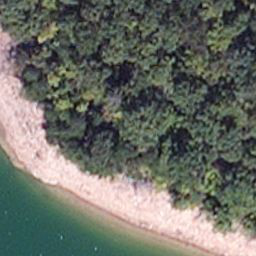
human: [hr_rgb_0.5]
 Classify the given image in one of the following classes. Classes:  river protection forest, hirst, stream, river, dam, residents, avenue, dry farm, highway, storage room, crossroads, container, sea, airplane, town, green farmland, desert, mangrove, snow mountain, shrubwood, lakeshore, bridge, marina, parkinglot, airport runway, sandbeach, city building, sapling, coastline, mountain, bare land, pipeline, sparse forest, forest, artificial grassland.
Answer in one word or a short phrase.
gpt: lakeshore